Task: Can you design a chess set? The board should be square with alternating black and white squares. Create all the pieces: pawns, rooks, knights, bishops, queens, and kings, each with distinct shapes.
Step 2614:
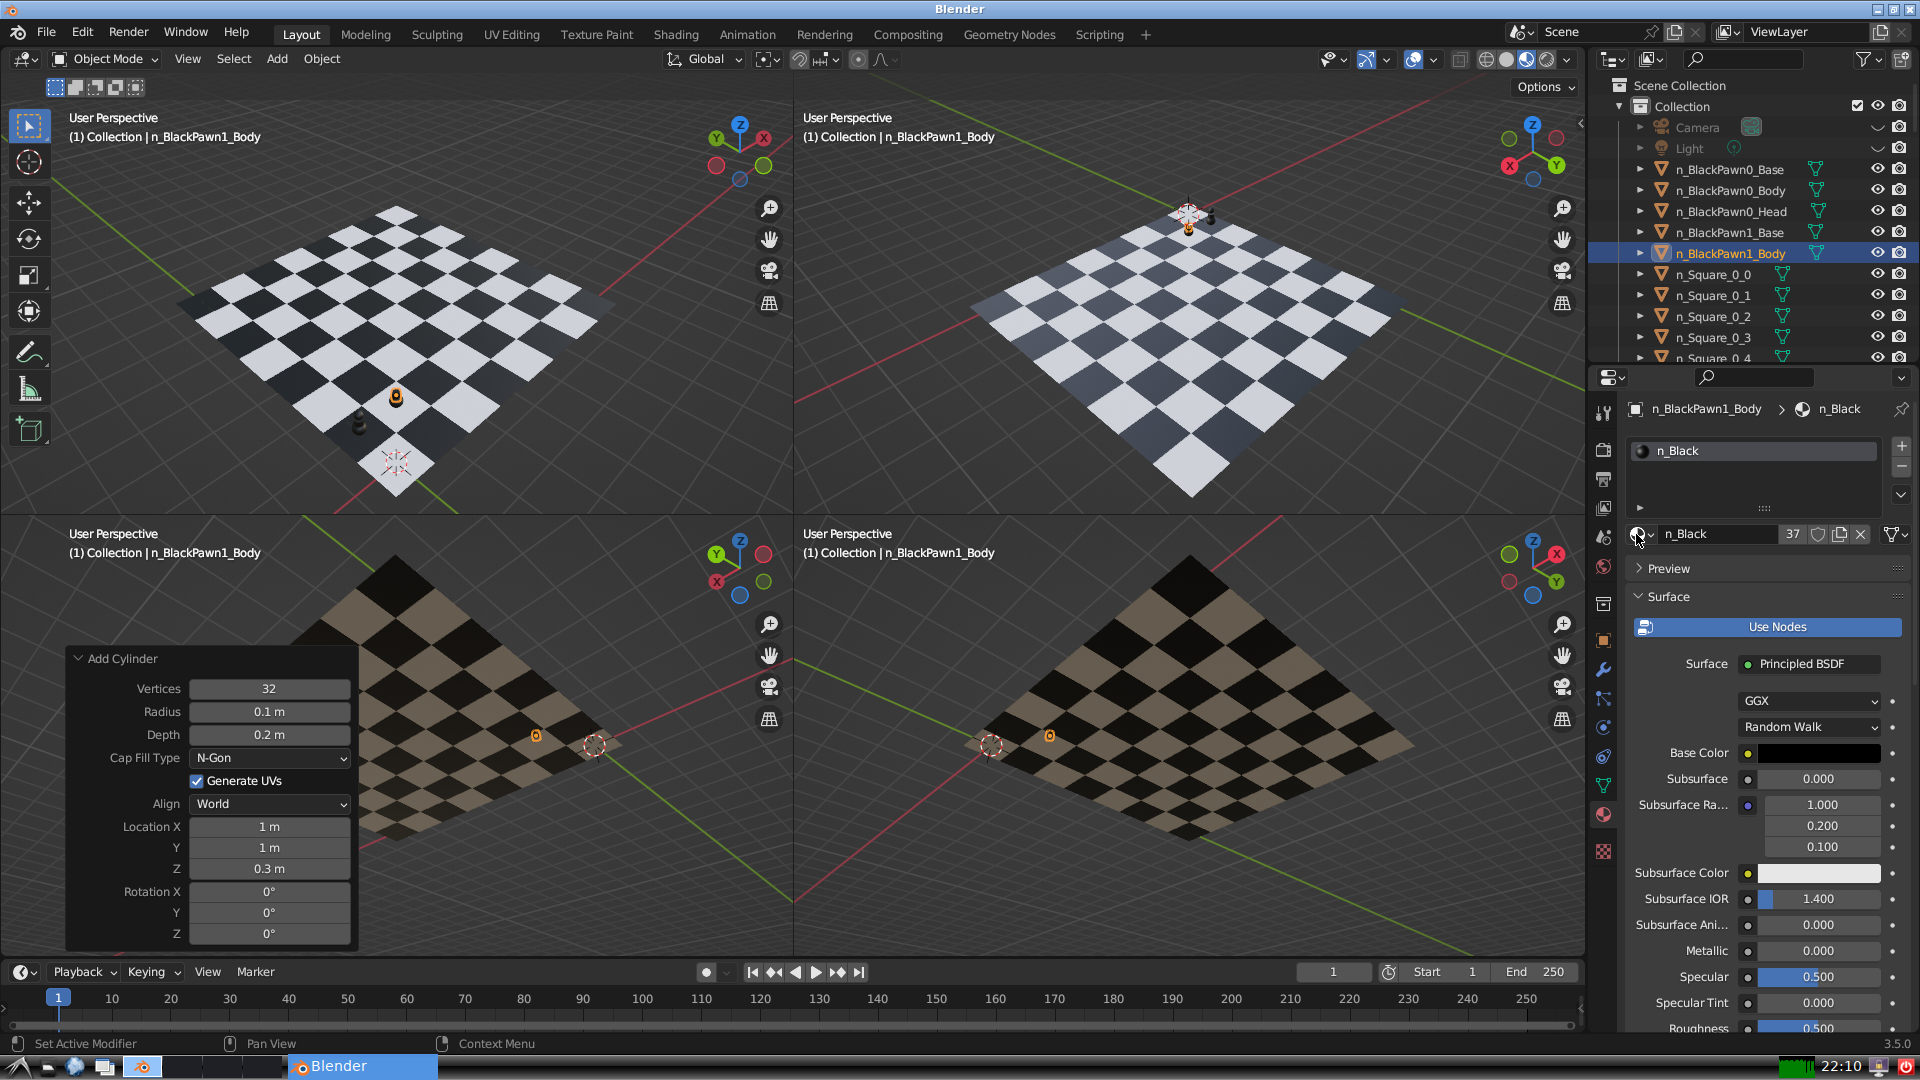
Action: {"mouse_move": [278, 58]}